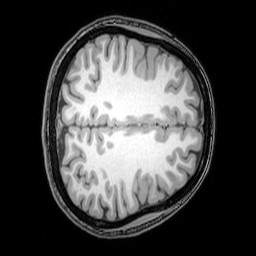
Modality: T1w
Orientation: axial
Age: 26
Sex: female
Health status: healthy
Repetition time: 0.081 s
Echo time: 0.037 s